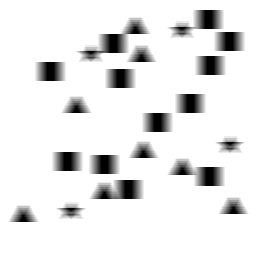
Squares: 12
Triangles: 8
Stars: 4
Total shapes: 24